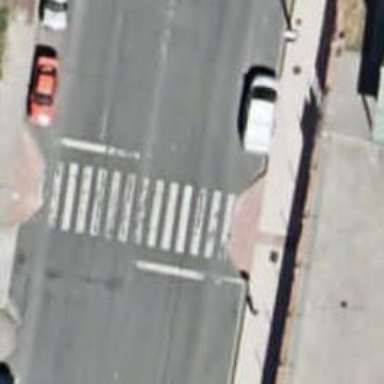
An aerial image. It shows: Crossing footway with zebra markings.